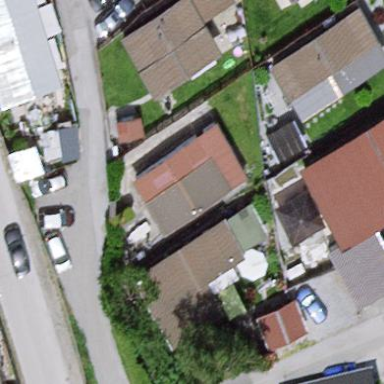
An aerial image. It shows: Static caravan.